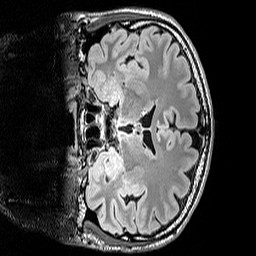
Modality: FLAIR
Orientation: coronal
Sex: male
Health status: ill
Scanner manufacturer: siemens
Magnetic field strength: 3 T
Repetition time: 5 s
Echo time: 0.388 s